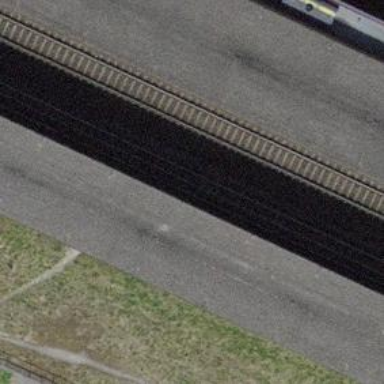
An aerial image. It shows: Public transport stop position along the railway.